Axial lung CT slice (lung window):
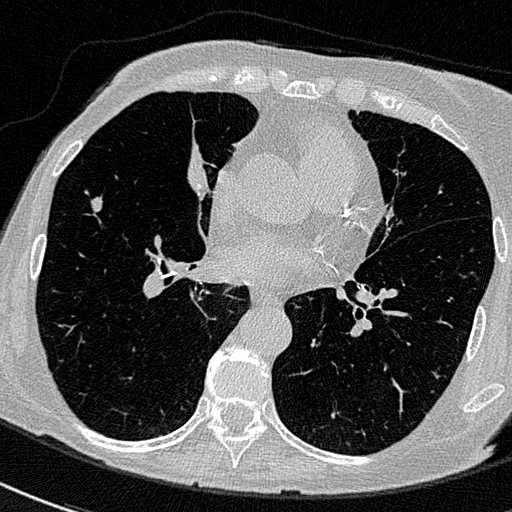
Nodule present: yes
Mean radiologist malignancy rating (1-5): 2.75